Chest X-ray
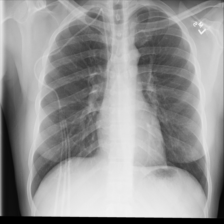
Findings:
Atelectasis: negative
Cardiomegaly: negative
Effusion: negative
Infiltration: negative
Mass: negative
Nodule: negative
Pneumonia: negative
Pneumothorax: negative
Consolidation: negative
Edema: negative
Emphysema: negative
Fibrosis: negative
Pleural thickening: negative
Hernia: negative